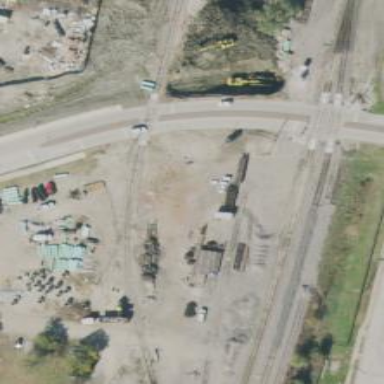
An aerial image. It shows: Railway crossing.